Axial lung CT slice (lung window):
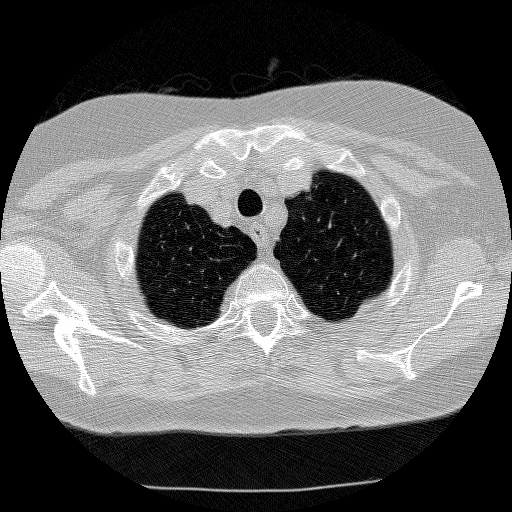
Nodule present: no